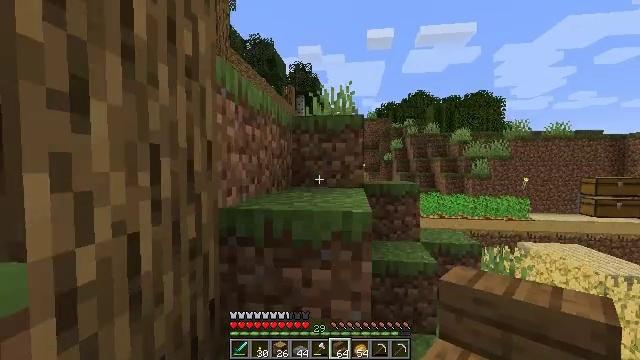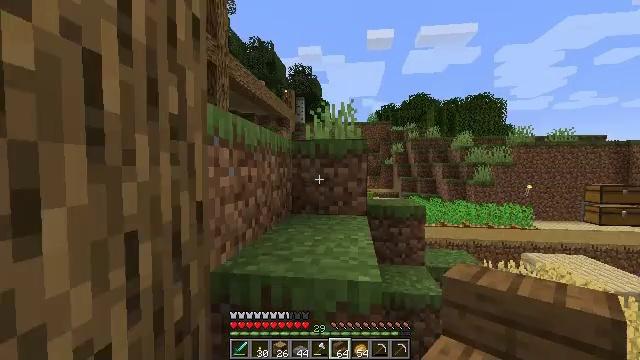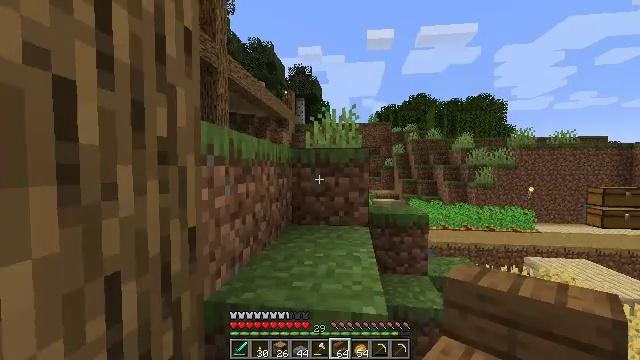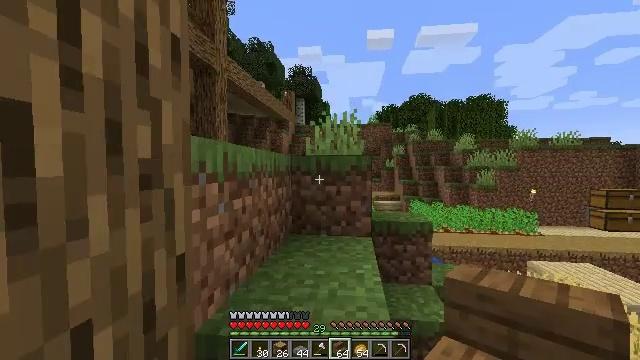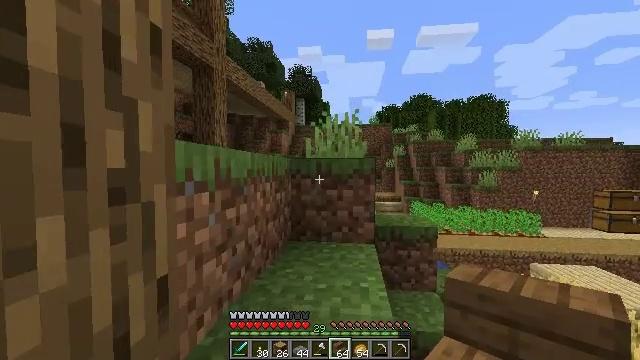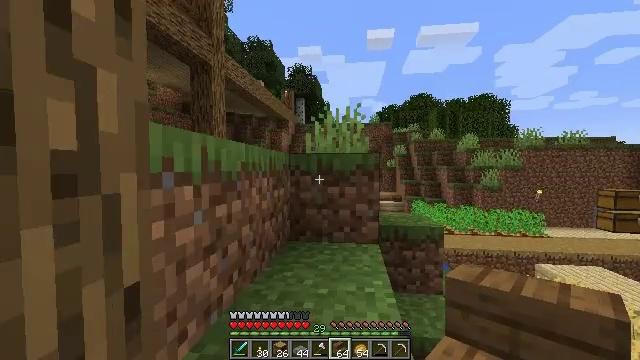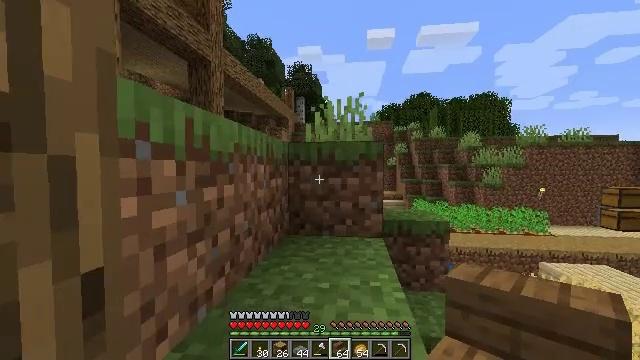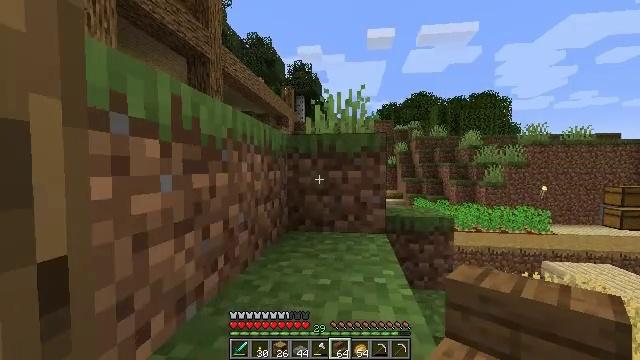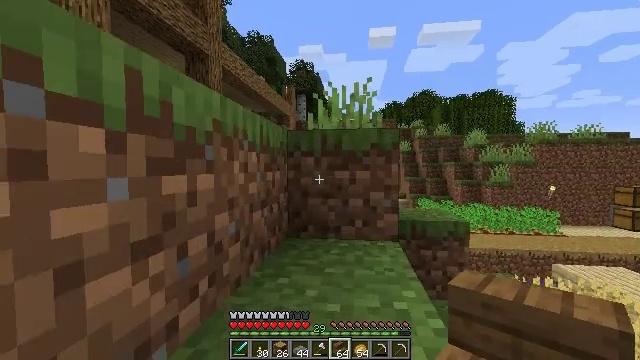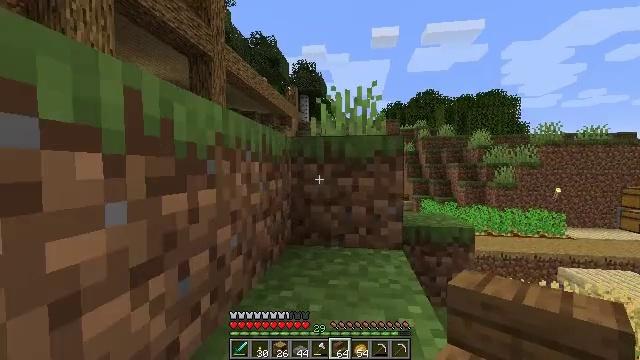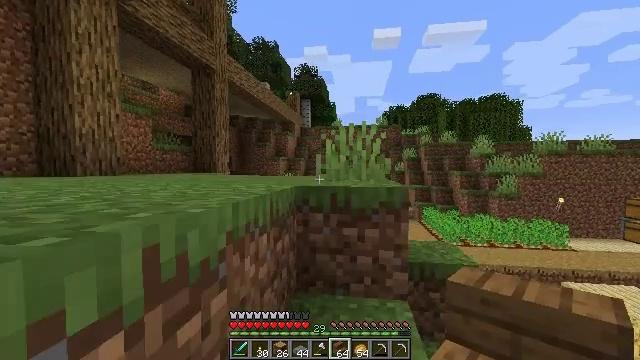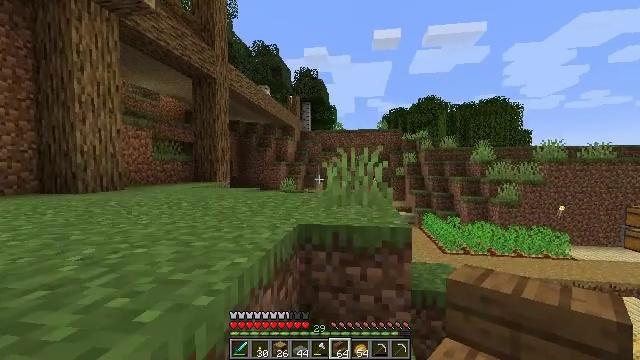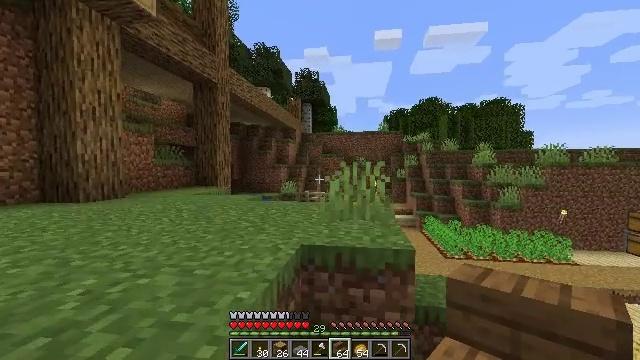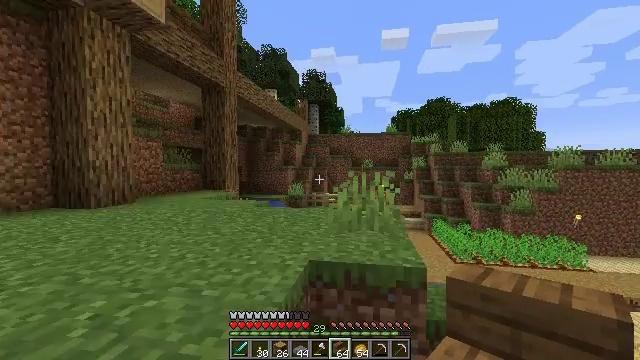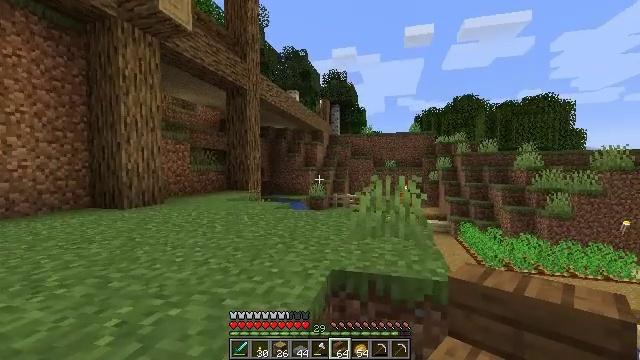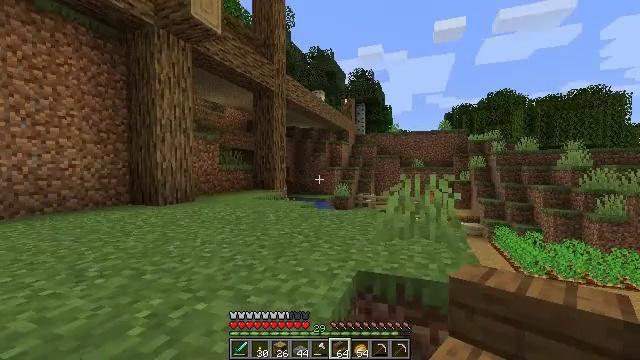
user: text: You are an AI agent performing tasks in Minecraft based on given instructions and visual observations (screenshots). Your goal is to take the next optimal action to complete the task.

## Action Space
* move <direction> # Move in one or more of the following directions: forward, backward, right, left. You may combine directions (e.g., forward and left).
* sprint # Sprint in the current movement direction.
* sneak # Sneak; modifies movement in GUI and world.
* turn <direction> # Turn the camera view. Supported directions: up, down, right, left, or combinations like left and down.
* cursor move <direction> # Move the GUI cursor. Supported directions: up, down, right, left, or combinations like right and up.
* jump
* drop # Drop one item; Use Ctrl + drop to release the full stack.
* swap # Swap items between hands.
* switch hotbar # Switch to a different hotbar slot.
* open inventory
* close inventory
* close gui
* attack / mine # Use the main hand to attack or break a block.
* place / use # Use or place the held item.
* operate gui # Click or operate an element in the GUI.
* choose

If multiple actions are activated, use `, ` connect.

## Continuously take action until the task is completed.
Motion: motion action
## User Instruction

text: Pick up the birch slab after breaking it.
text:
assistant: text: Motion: move forward, jump
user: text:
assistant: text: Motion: move forward, jump
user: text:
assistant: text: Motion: move forward, jump
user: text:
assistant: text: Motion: move forward, jump
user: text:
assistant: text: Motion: move forward, jump
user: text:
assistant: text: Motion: move forward, jump
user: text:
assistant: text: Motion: move forward, jump
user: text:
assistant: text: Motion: move forward, jump
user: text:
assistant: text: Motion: move forward, jump
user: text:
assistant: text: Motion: move forward, jump
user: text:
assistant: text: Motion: move forward, jump
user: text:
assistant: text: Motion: move forward, jump
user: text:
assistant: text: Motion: move forward, turn left, jump
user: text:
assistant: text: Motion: move forward, turn left, jump
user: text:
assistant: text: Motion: move forward, turn left, jump
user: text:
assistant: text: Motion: move forward, turn left, jump
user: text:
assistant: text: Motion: move forward, turn left, jump
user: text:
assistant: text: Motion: move forward, turn left, jump
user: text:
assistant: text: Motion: move forward, turn left, jump
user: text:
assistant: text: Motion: move forward, turn left, jump
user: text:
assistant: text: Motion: move forward, turn left, jump
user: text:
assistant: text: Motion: move forward, turn left, jump
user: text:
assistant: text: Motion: move forward, turn left and down, jump
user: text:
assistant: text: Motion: move forward, turn left and down, jump
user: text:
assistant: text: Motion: move forward, turn left and down, jump
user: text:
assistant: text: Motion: move forward, turn left and down, jump
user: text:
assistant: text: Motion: move forward, turn left and down
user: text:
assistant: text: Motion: turn left and down
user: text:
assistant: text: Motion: turn left
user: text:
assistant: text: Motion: turn left